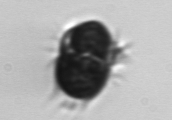
Label: Mesodinium